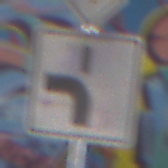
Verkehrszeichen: VerlaufVorfahrtsstrasse5
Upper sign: Vorfahrtsstrasse
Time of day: Midday
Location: Roofed (Special)
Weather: Overcast
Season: NotSpecified
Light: Natural